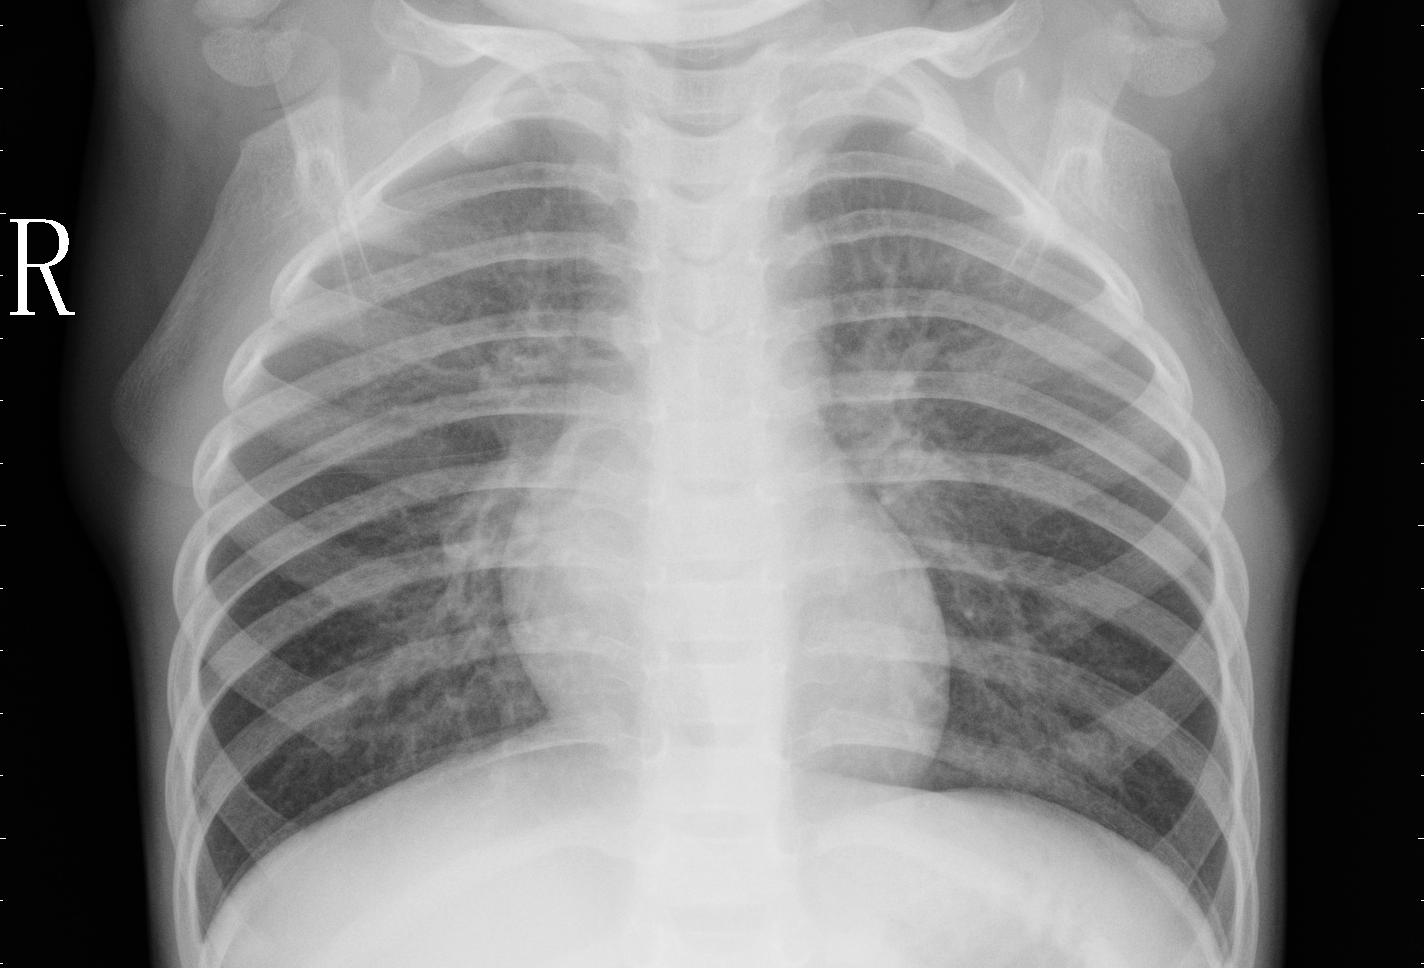
Diagnosis: PNEUMONIA